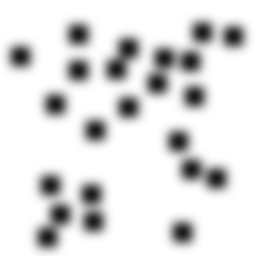
Squares: 23
Triangles: 0
Stars: 0
Total shapes: 23